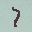
Label: 7